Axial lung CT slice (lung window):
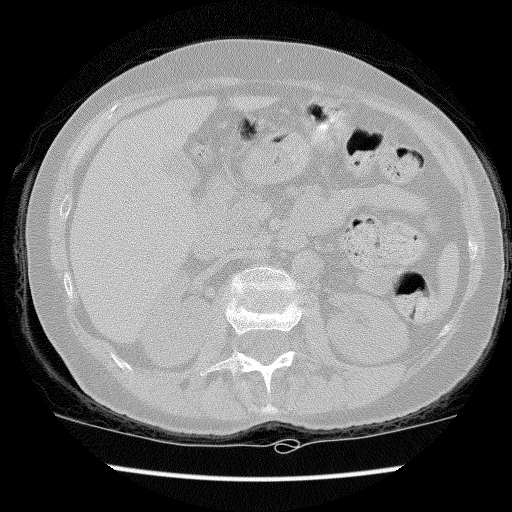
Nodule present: no